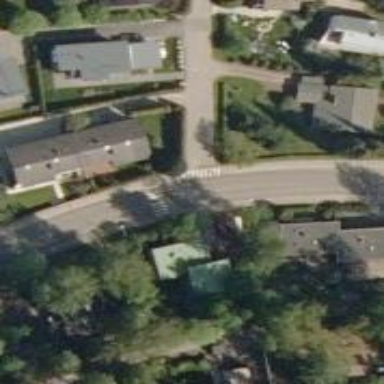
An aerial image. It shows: Road with "give way" sign.